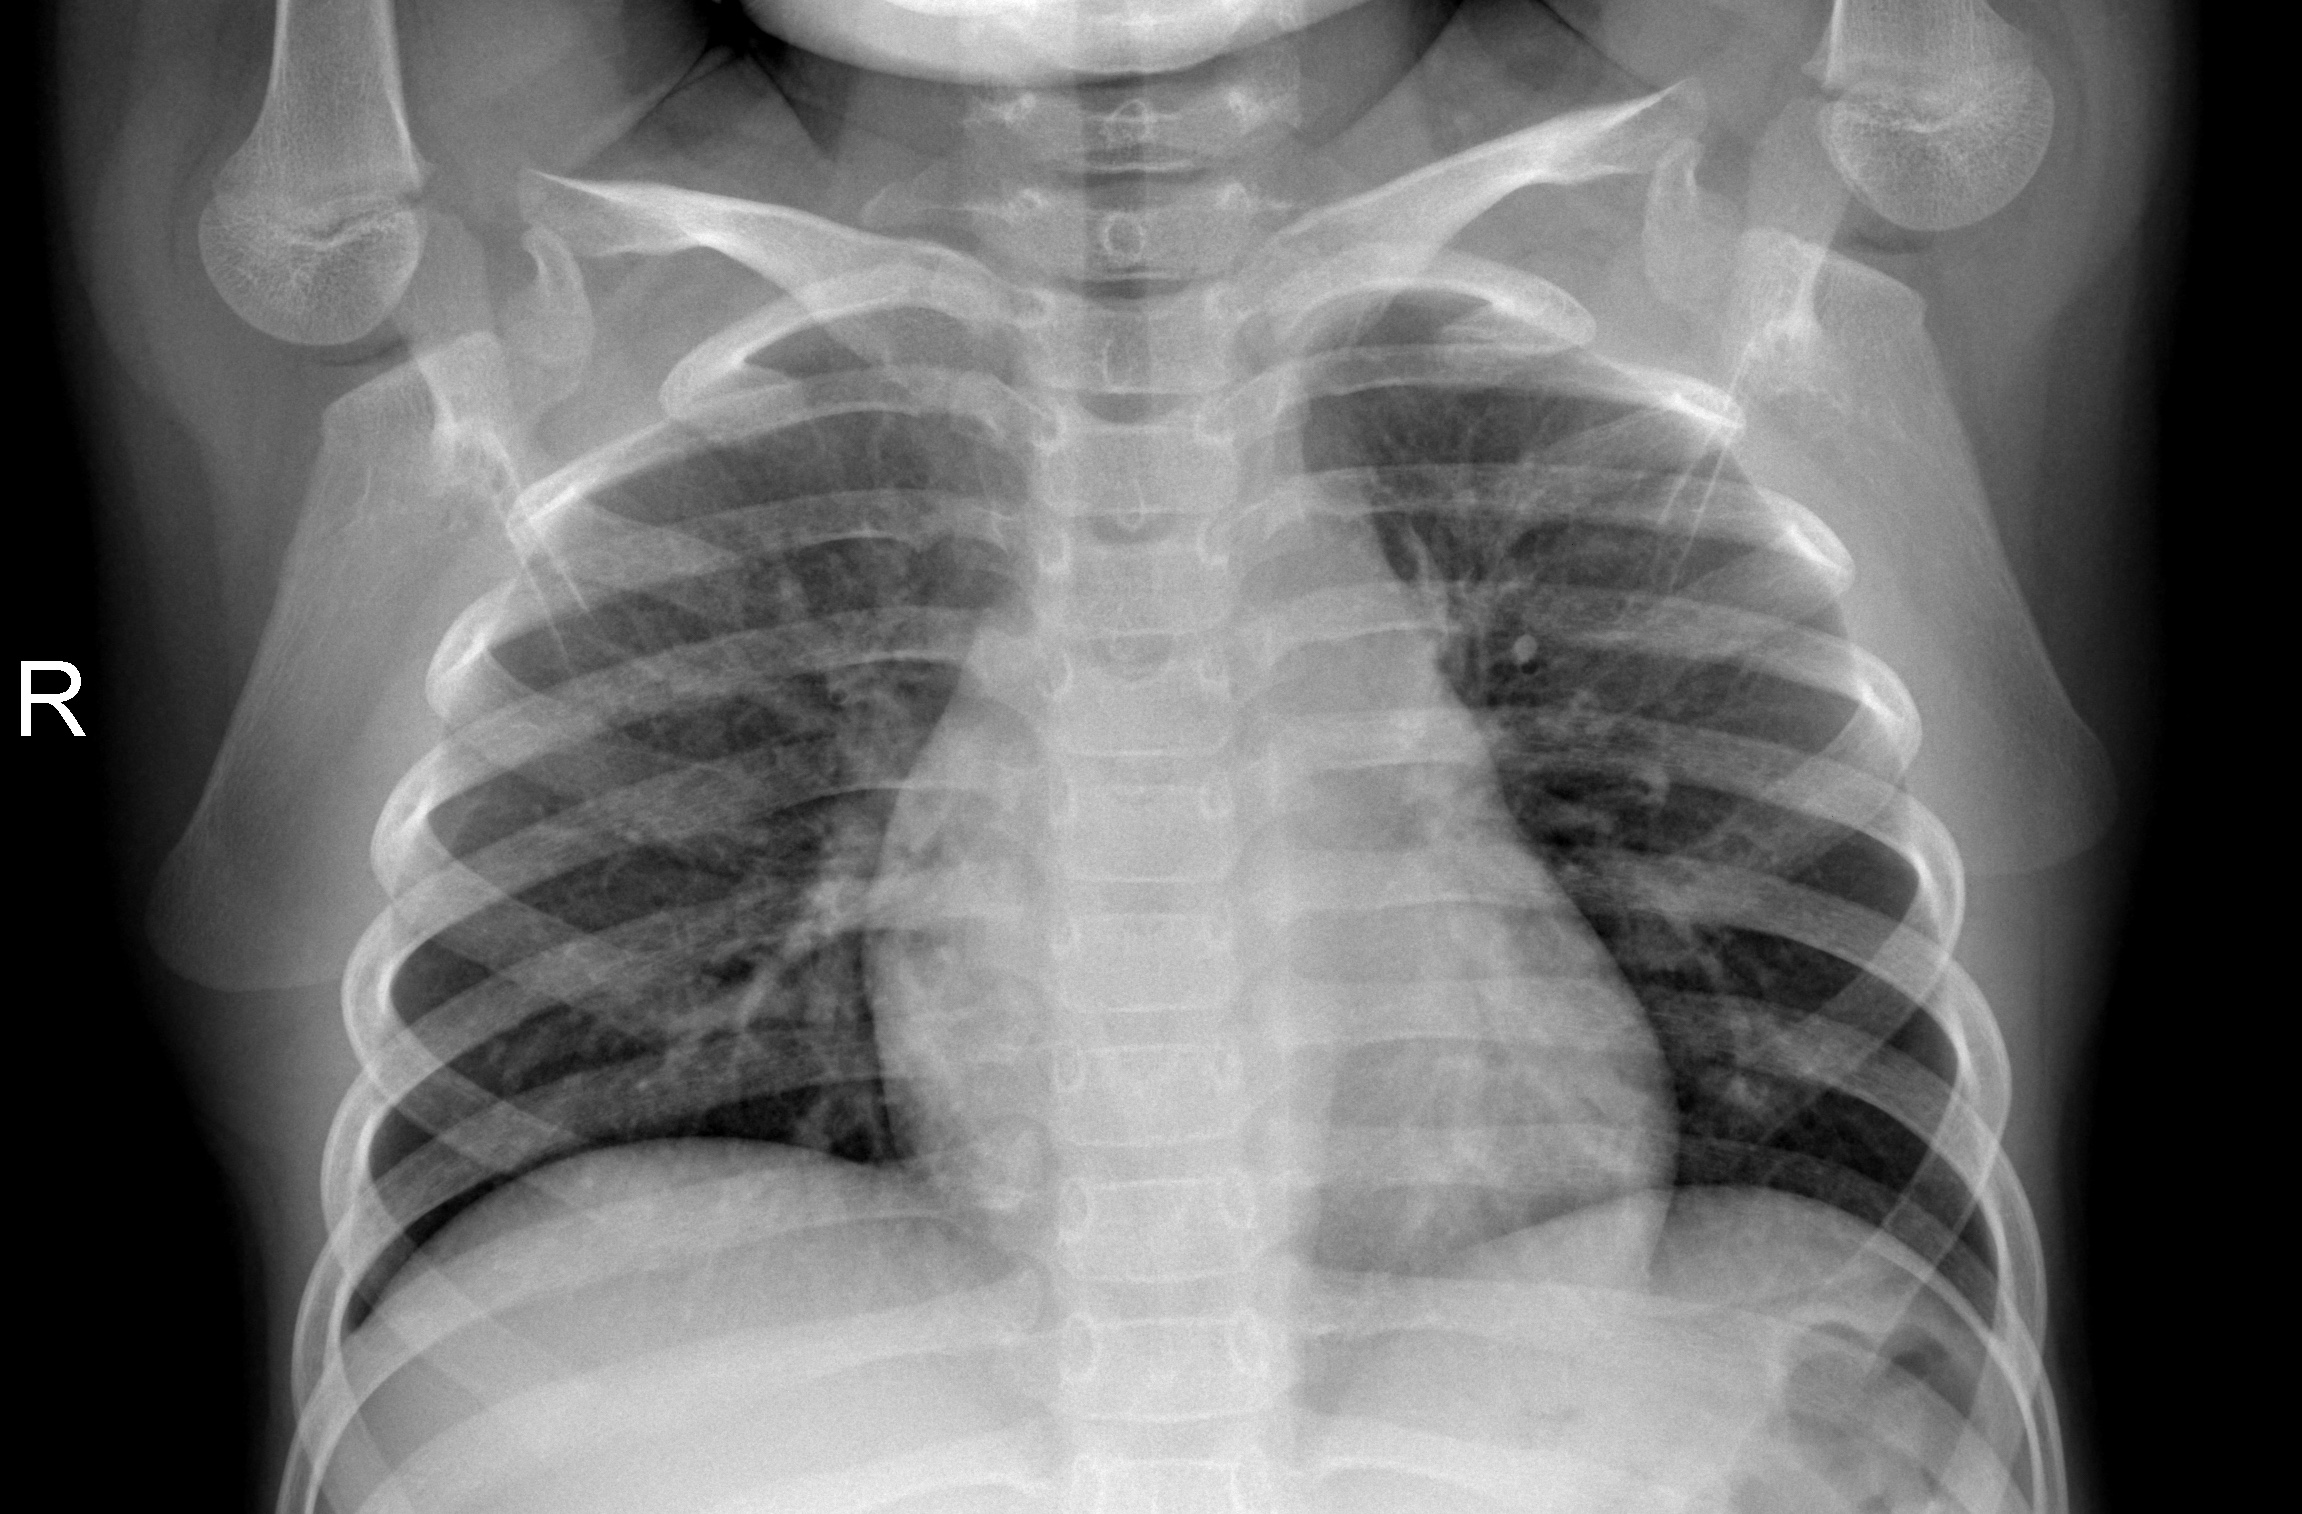
Diagnosis: NORMAL